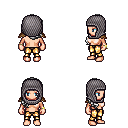
a pixel art fantasy rpg character, female body template, human, light skin, leather shoulder armor, gold greaves, white right-swept hairstyle, chain hood, bracelets, four views (front, back, left, right), 2x2 character sprite sheet, small pixel art, hard edges, no anti-aliasing